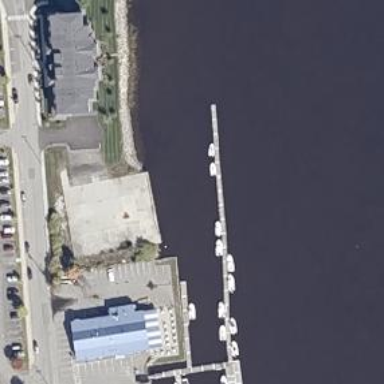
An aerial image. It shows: Man-made pier.